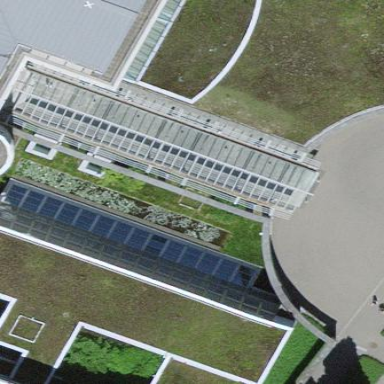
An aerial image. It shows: Building with grass-covered roof.